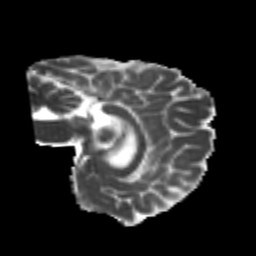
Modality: MD
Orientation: sagittal
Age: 20
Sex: female
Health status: healthy
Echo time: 0.074 s